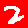
Digit: 2